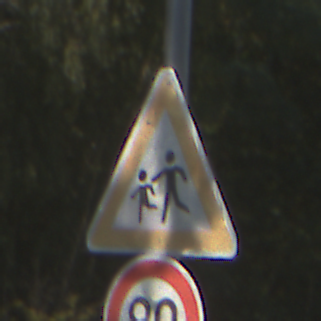
Verkehrszeichen: KinderRechts
Zusatzzeichen unten: Geschwindigkeit80
Umgebung: Outdoor, Nature
Tageszeit: Midday
Wetter: Clear
Licht: Natural
Jahreszeit: Summer
Kontrast: HighContrast